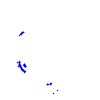
Particle: pion